Field crop: maize
Growth stage: 2
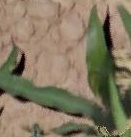
Species: maize